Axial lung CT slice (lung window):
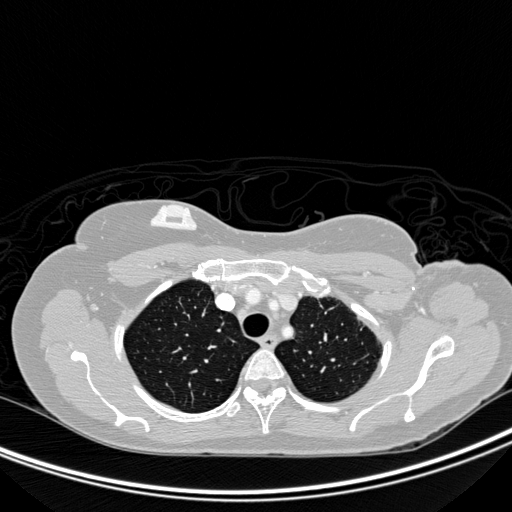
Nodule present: no